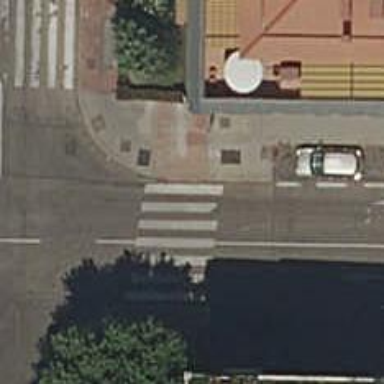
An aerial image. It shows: Zebra crossing on the road.